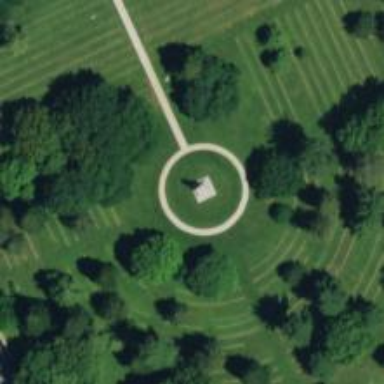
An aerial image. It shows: Historic monument.